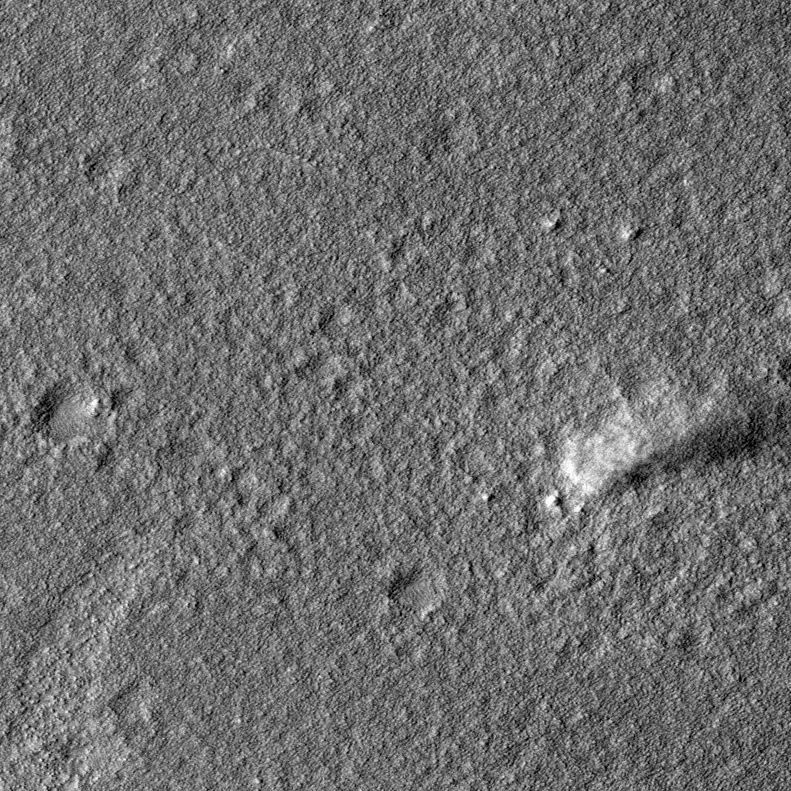
Label: dustdevil